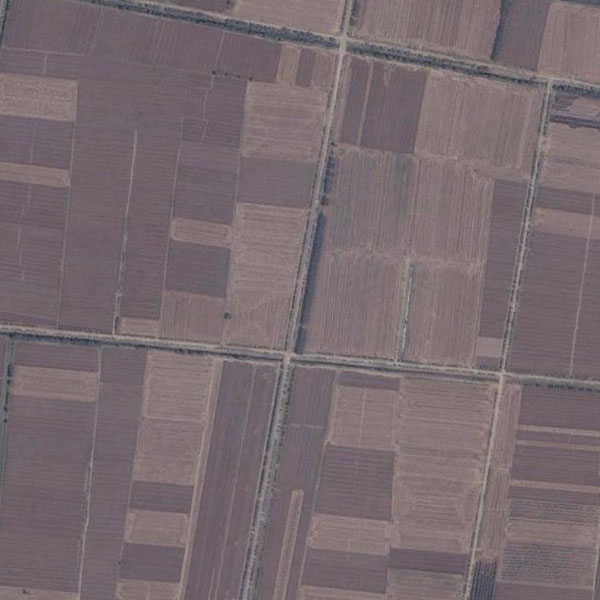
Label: Farmland